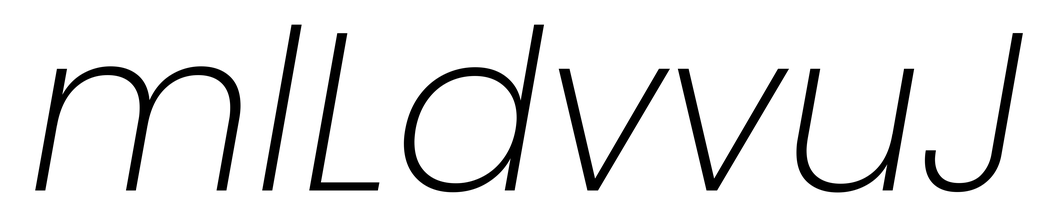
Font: Poppins-ExtraLightItalic